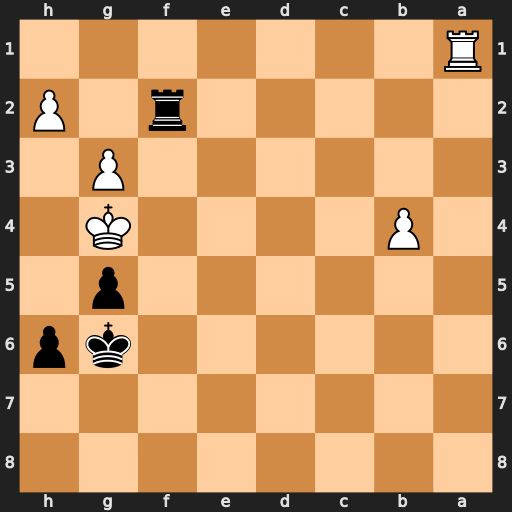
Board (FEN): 8/8/6kp/6p1/1P4K1/6P1/5r1P/R7
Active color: b
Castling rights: -
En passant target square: -
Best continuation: h5+ Kh3 g4+ Kh4 Rxh2#